已知常数 \(x_1, x_2, y_1, y_2\) 满足：\(x_1^2 + y_1^2 = 1\)，\(x_2^2 + y_2^2 = 1\)，\(x_1x_2 + y_1y_2 = \frac{1}{2}\)，则 \(\frac{|x_1 + y_1 - 1|}{\sqrt{2}} + \frac{|x_2 + y_2 - 1|}{\sqrt{2}}\) 的最大值为\(\underline{\quad\quad}\)
【解答】
\textbf{【答案】} \(\sqrt{2} + \sqrt{3}\)

\vspace{0.5em}
\noindent
\textbf{【分析】} 设点 \(A(x_1, y_1)\)，\(B(x_2, y_2)\)，可得 \(\overrightarrow{OA} = (x_1, y_1)\)，\(\overrightarrow{OB} = (x_2, y_2)\)，根据向量的数量积可得三角形 \(OAB\) 为等边三角形，\(\frac{|x_1 + y_1 - 1|}{\sqrt{2}} + \frac{|x_2 + y_2 - 1|}{\sqrt{2}}\) 的几何意义为点 \(A\)，\(B\) 两点到直线 \(x + y - 1 = 0\) 的距离之和，设 \(A(\cos\theta, \sin\theta)\)，则 \(B\left(\cos\left(\theta + \frac{\pi}{3}\right), \sin\left(\theta + \frac{\pi}{3}\right)\right)\)，进而根据点到直线的距离公式以及正弦函数的性质求解即可。

\vspace{0.5em}
\noindent
\textbf{【详解】} 设点 \(A(x_1, y_1)\)，\(B(x_2, y_2)\)，\(\overrightarrow{OA} = (x_1, y_1)\)，\(\overrightarrow{OB} = (x_2, y_2)\)，

\noindent
由 \(x_1^2 + y_1^2 = 1\)，\(x_2^2 + y_2^2 = 1\)，\(x_1x_2 + y_1y_2 = \frac{1}{2}\)，

\noindent
可得 \(A\)，\(B\) 两点在圆 \(x^2 + y^2 = 1\) 上，且 \(\overrightarrow{OA} \cdot \overrightarrow{OB} = 1 \times 1 \times \cos\angle AOB = \frac{1}{2}\)，

\noindent
即有 \(\angle AOB = \frac{\pi}{3}\)，即三角形 \(OAB\) 为等边三角形，\(AB = 1\)，

\vspace{0.5em}
\noindent
所求的 \(\frac{|x_1 + y_1 - 1|}{\sqrt{2}} + \frac{|x_2 + y_2 - 1|}{\sqrt{2}}\) 的几何意义即 \(A\)、\(B\) 两点到直线 \(x + y - 1 = 0\) 的距离之和，

\noindent
故设 \(A(\cos\theta, \sin\theta)\)，则 \(B\left(\cos\left(\theta + \frac{\pi}{3}\right), \sin\left(\theta + \frac{\pi}{3}\right)\right)\)，

\noindent
所以

\begin{align*}
\frac{|x_1 + y_1 - 1|}{\sqrt{2}} + \frac{|x_2 + y_2 - 1|}{\sqrt{2}} &\le \frac{1}{\sqrt{2}}\left[1 - \cos\theta - \sin\theta + 1 - \cos\left(\theta + \frac{\pi}{3}\right) - \sin\left(\theta + \frac{\pi}{3}\right)\right] \\
&= \frac{1}{\sqrt{2}}\left[2 - \left(\frac{3}{2} + \frac{\sqrt{3}}{2}\right)\cos\theta - \left(\frac{3}{2} - \frac{\sqrt{3}}{2}\right)\sin\theta\right] \\
&= \frac{1}{\sqrt{2}}\left[2 + \sqrt{6}\sin(\theta + \varphi)\right] \le \frac{1}{\sqrt{2}}(2 + \sqrt{6}) = \sqrt{2} + \sqrt{3},
\end{align*}

其中 \(\tan\varphi = 2 + \sqrt{3}\)，

\noindent
所以最大值为 \(\sqrt{2} + \sqrt{3}\)，当且仅当 \(\sin(\theta + \varphi) = 1\) 时，可取最大值。

\vspace{0.5em}
\noindent
故答案为：\(\sqrt{2} + \sqrt{3}\)

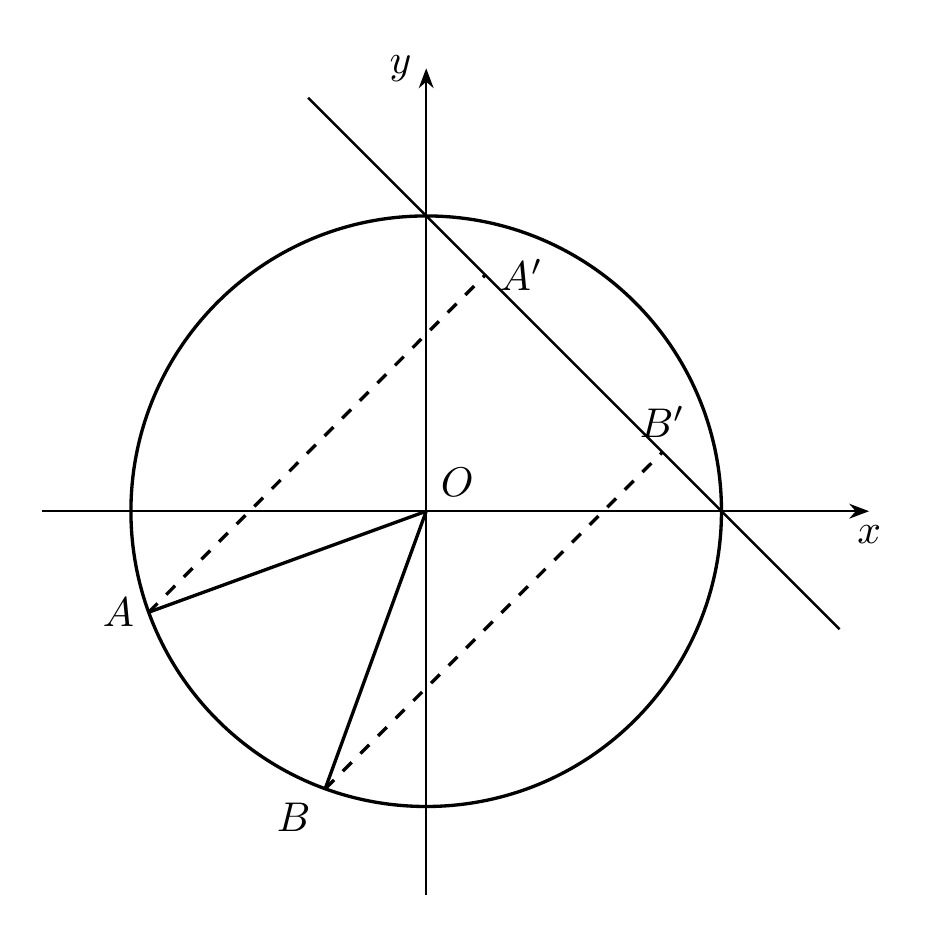